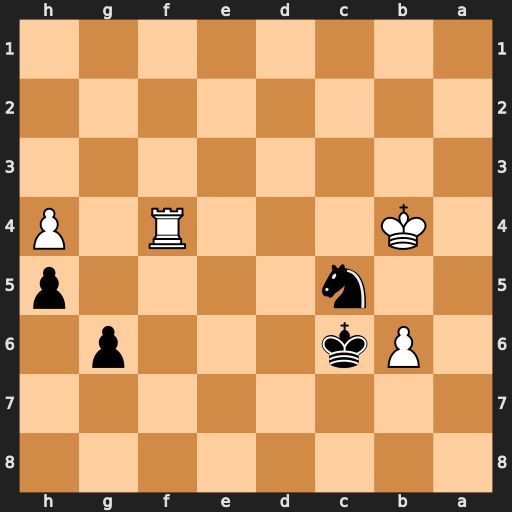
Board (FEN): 8/8/1Pk3p1/2n4p/1K3R1P/8/8/8
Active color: b
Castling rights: -
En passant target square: -
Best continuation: Nd3+ Ka5 Nxf4